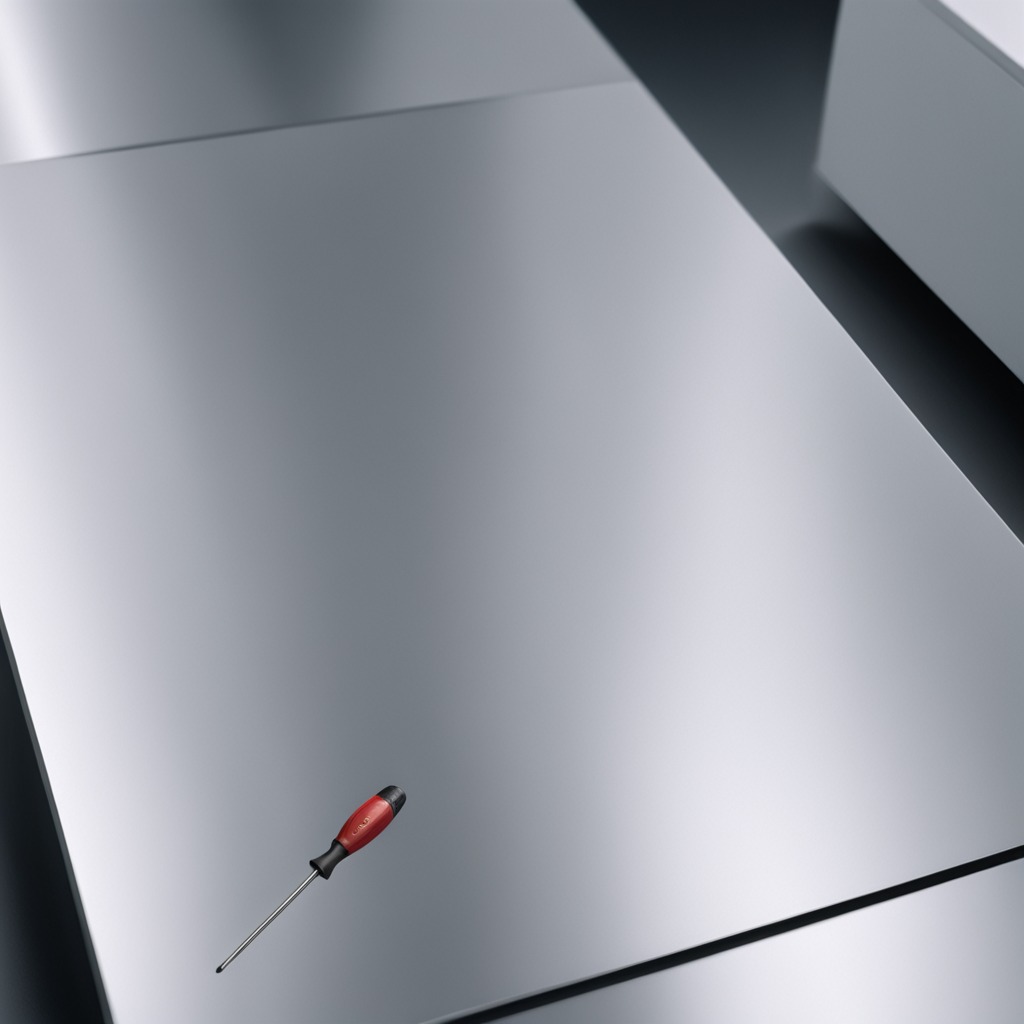
A screwdriver is lying on the stainless steel table in a high-end prototyping lab.